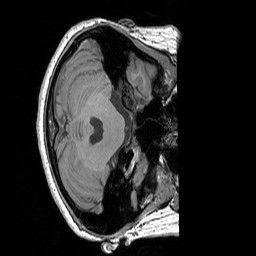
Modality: T1w
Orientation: axial